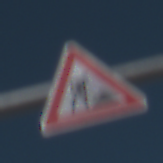
Verkehrszeichen: Arbeitsstelle
Umgebung: Outdoor, Special
Tageszeit: MorningAfternoon
Wetter: Clear
Licht: Natural
Jahreszeit: NotSpecified
Kontrast: HighContrast